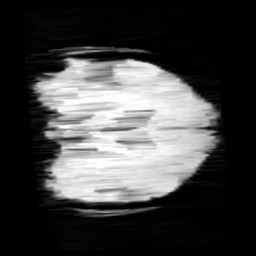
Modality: minIP
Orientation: coronal
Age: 10
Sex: female
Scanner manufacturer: siemens
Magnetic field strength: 3 T
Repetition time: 0.027 s
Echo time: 0.02 s